Interaction volume radius: 5 \u00c5
Interaction volume height: 15 \u00c5
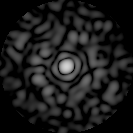
Disorder parameter: 0.7958